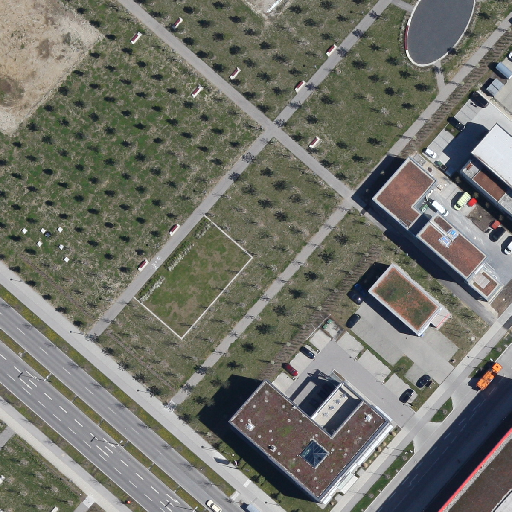
Referring expression: long truck